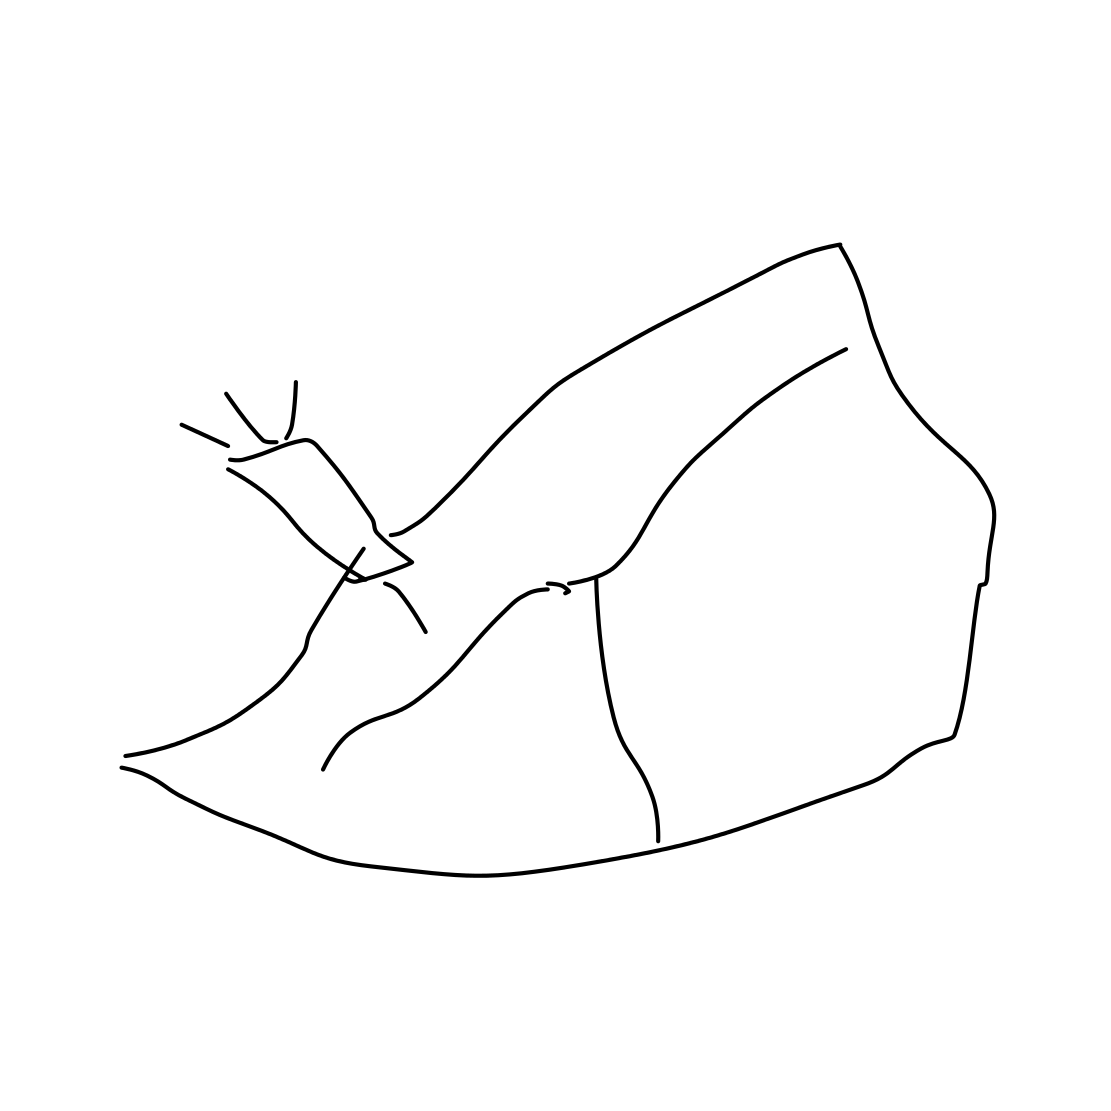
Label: satellite